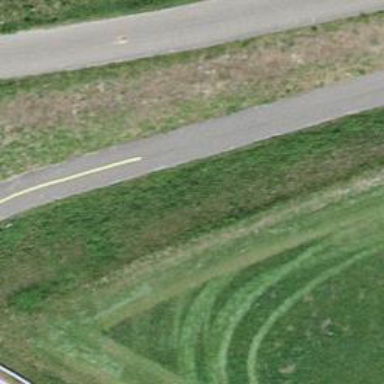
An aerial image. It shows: Cycleway.